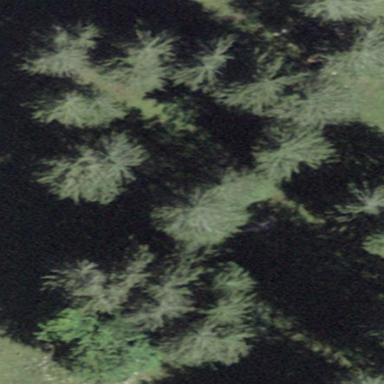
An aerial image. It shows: Forest area.